RGB frame:
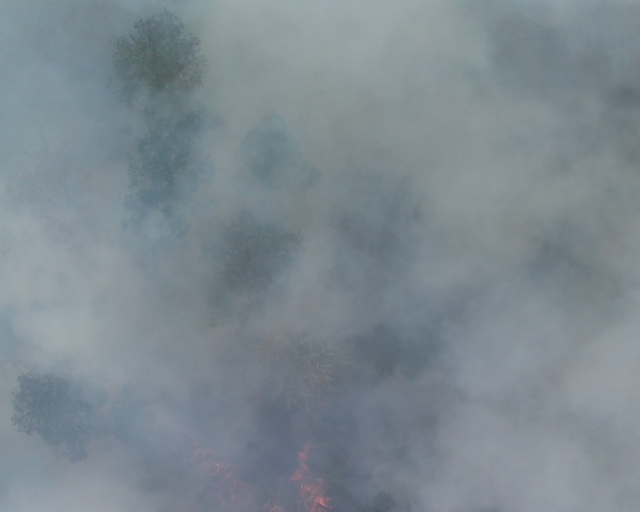
Thermal frame:
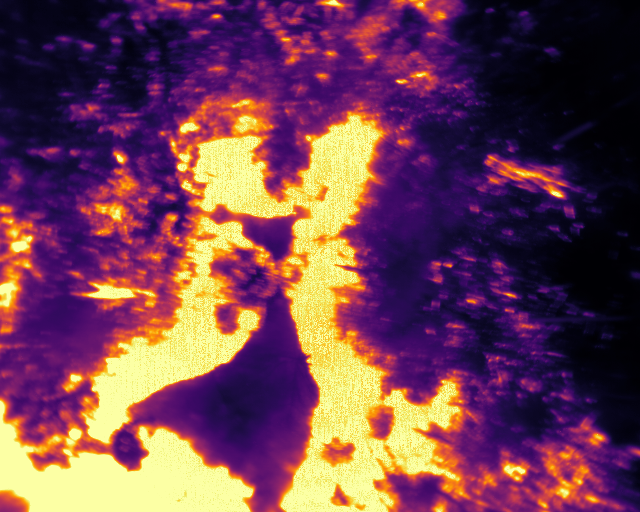
Captured: 2026-02-26 03:10:57
Pixels at or above 80 °C: 157576 (fraction of frame: 0.4809)